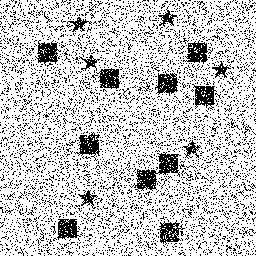
Squares: 10
Triangles: 0
Stars: 6
Total shapes: 16